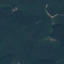
Land use / land cover: Forest